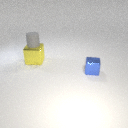
large yellow metal cube below small gray rubber cylinder